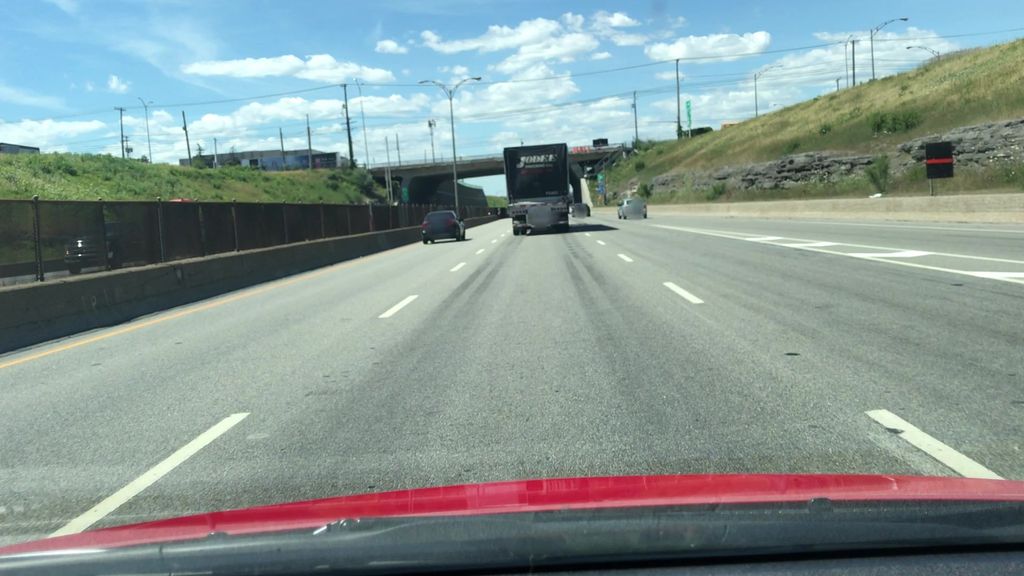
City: montreal